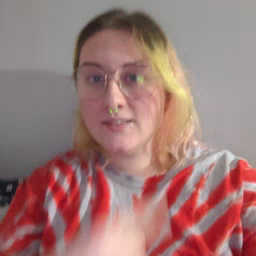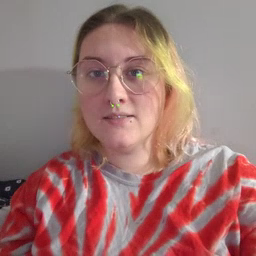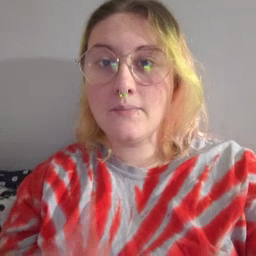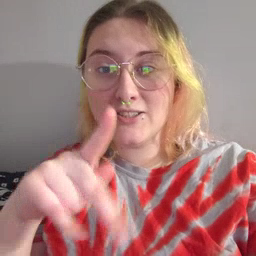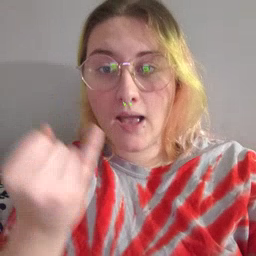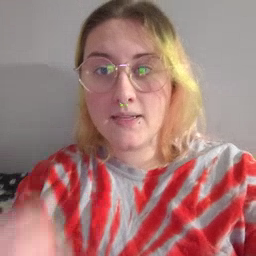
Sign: pajamas